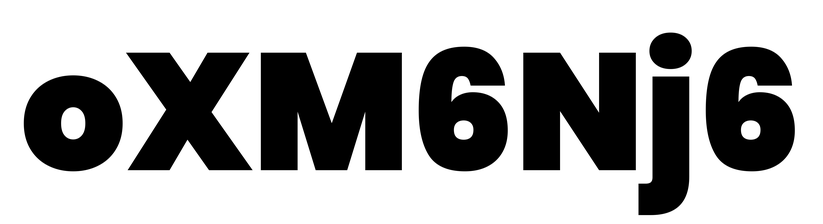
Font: Poppins-Black